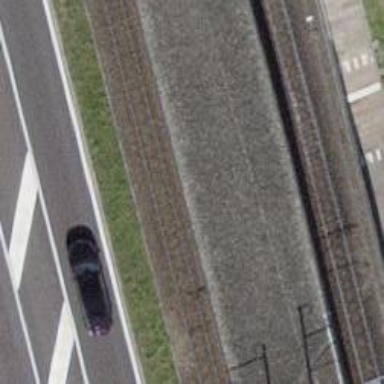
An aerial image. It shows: Light rail stop position on the railway.